Question: I have few JS files which i am trying to Bundle using MVC4, the code is as follows:-
'''
public static void RegisterBundles(BundleCollection bundles)
{
//Global App Items go here.
bundles.Add(new ScriptBundle("~/Scripts/modernizr")
.Include("~/Scripts/modernizr-*"));
bundles.Add(new ScriptBundle("~/bundles/lib")
.Include(
"~/Scripts/jquery.js",
"~/Scripts/jquery.unobtrusive*",
"~/Scripts/jquery.validate*",
"~/Scripts/jquery-ui*",
"~/Scripts/jquery.tablesorter.js"));
bundles.Add(new StyleBundle("~/content/bootstrap")
.Include("~/Content/bootstrap.css"));
var lessBundle = new Bundle("~/content/myApp").Include(
"~/Content/jqueryMultiSelect.less",
"~/Content/scrollbars.css");
lessBundle.Transforms.Add(new LessTransform());
lessBundle.Transforms.Add(new CssMinify());
bundles.Add(lessBundle);
BundleTable.EnableOptimizations = true;
}
'''
Now, when i see my 'console' in Firefox, I can see my Response as Expected. But when same i do it in Chrome, the bundled file is broken.
Broken may be a non-technical term, What i mean by broken is :-

The file is incomplete....
Please let me know, if i need to provide more detail.
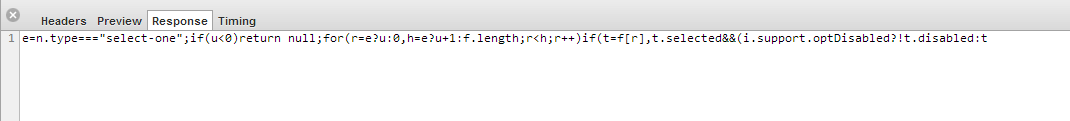
Answer: Its actually the display issue.
In chrome the js file length is limited, so does not display completely.
Try to open that file in a new tab, you will see the entire content.
In Firefox, it prompts the user to open in a new tab to see the complete content.